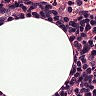
Metastatic tissue present: no